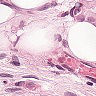
Metastatic tissue present: yes